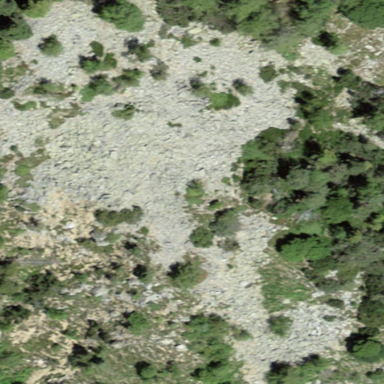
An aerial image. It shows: Natural scree.